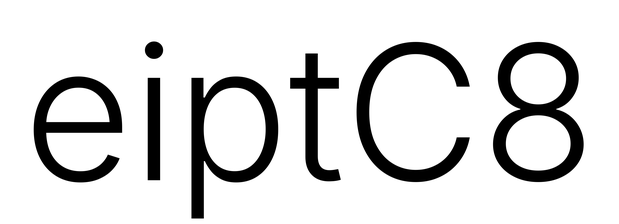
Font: Inter_Light